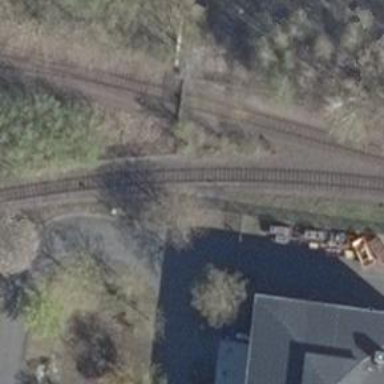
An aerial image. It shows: Railway level crossing.